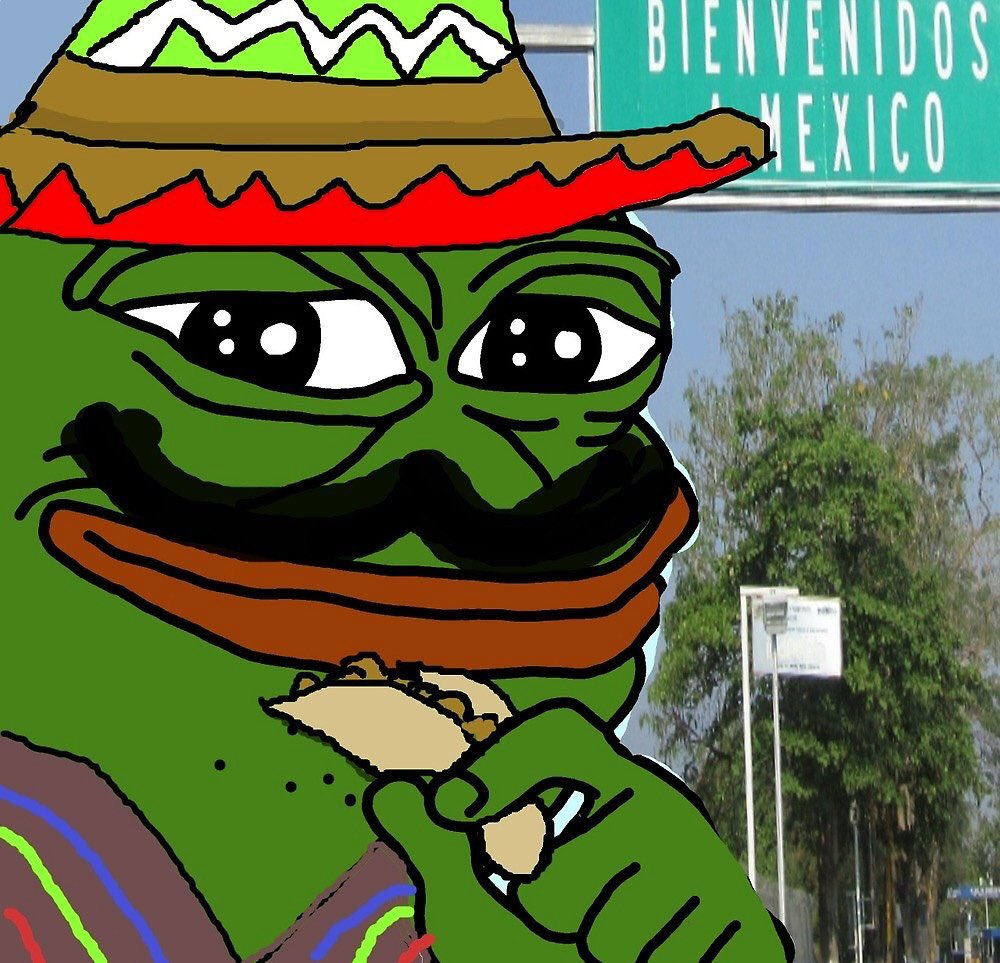
Label: 5_Pepe